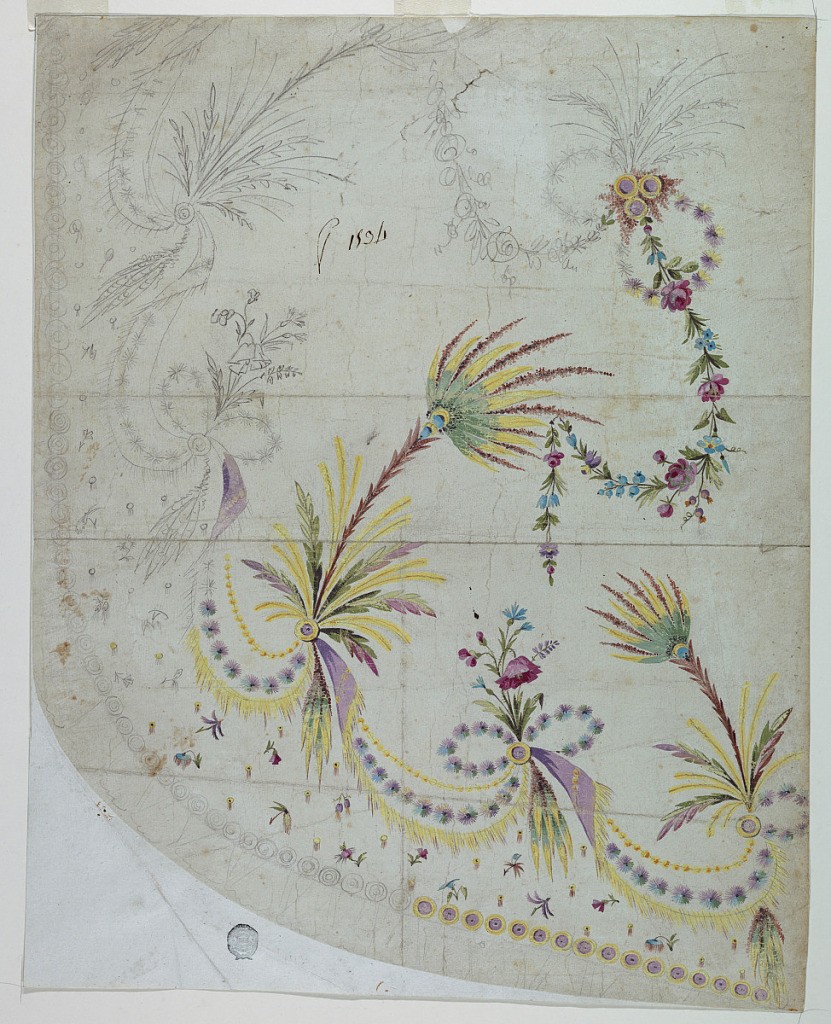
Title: Design for the Embroidery of the Lower Front Part of an Overskirt of the "Fabrique de St. Ruf"
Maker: Fabrique de Saint Ruf, Lyon, France
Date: ca. 1785
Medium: Graphite, brush and gouache on paper
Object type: Drawing
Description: A kind of embroidered cloth is shown along the hem. Its fringed upper part is fastened by nails from which rise alternately a fantastical palm plant and a plant with naturalistic flowers. A bunch of flowers which is connected with two palms by garlands is suggested in the wedge. "P. 1534" is written in ink in the upper center"